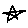
Label: star